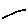
Label: line